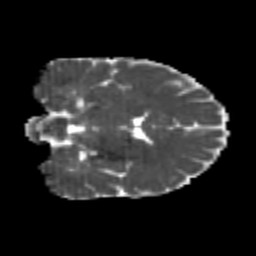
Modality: MD
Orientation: coronal
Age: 25
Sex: male
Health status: healthy
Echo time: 0.074 s